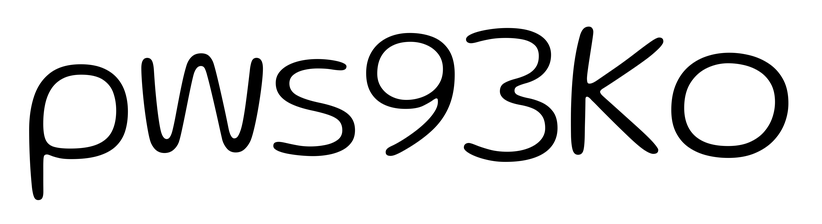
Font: Gluten_ExtraLight